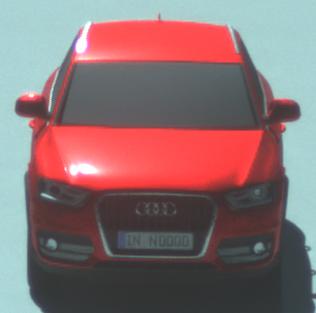
Make: Audi
Model: Q3 1.4 TFSI
Detailed model: Q3 (8U)
Model produced from: 2013/07
Model produced until: 2014/10
Doors: 5
Color: red
Road condition: wet road
Daytime: midday
Contrast: high contrast